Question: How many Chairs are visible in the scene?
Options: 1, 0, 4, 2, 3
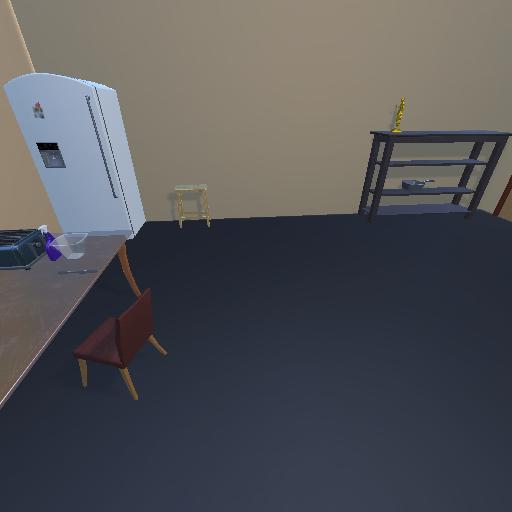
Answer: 1